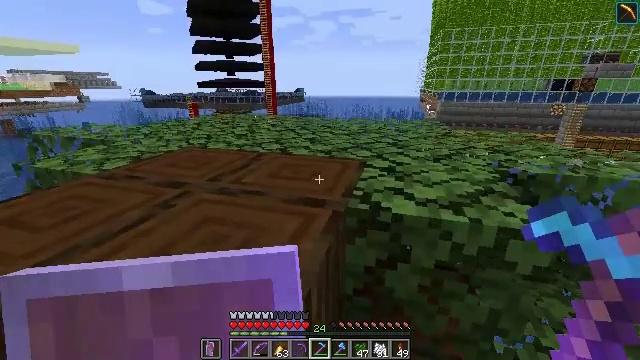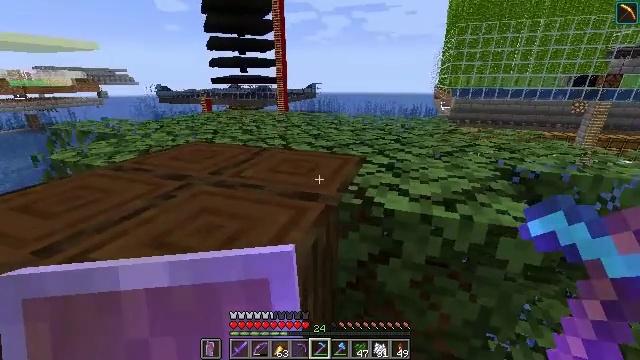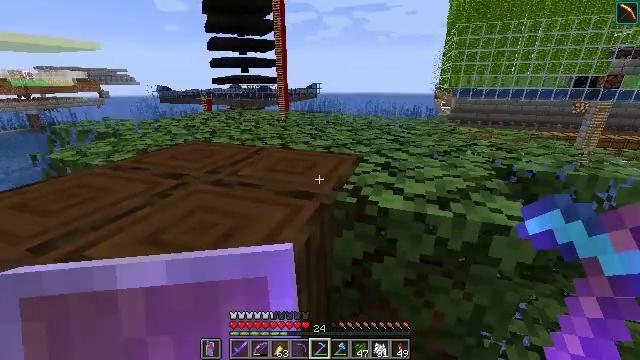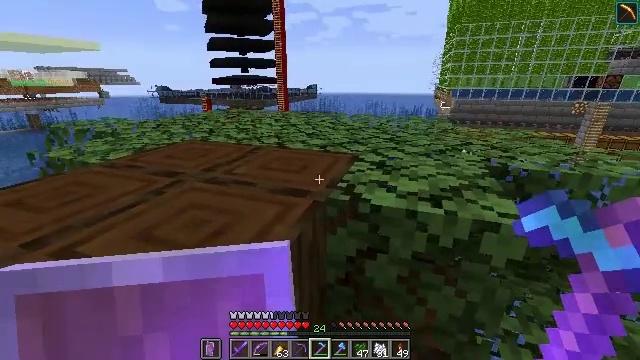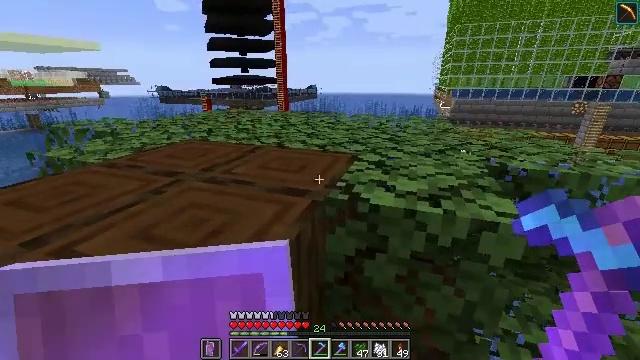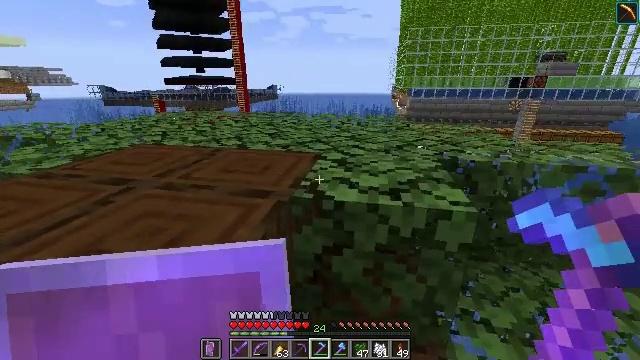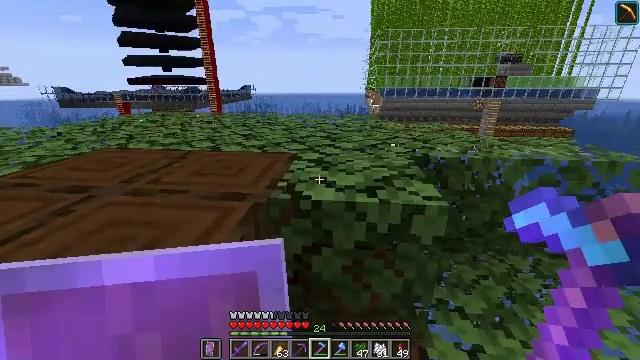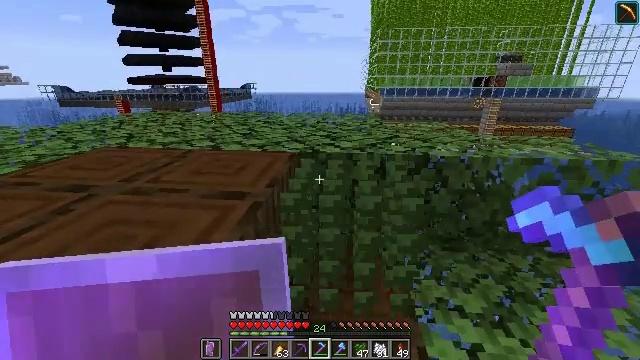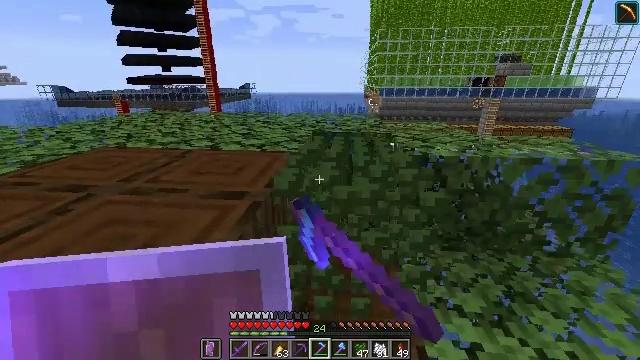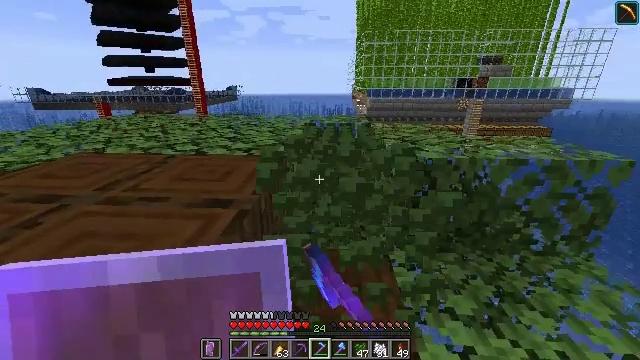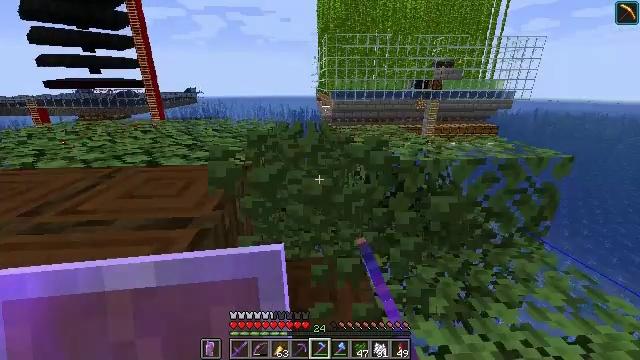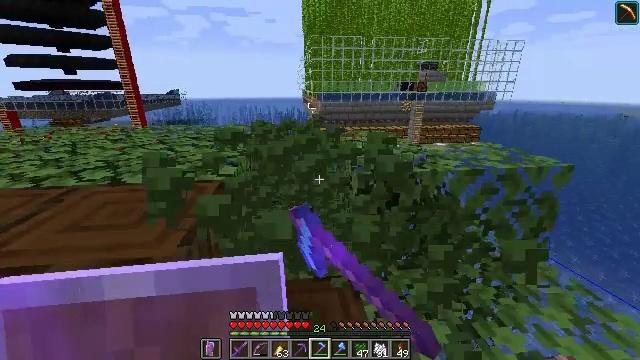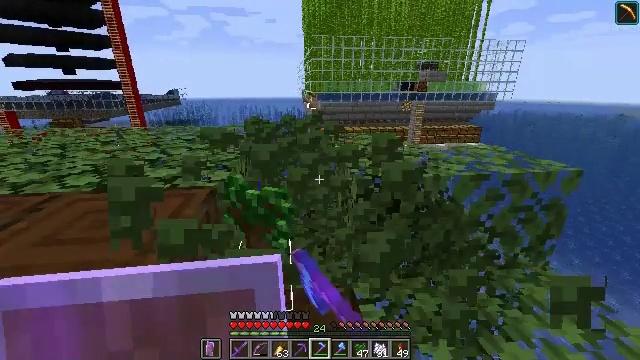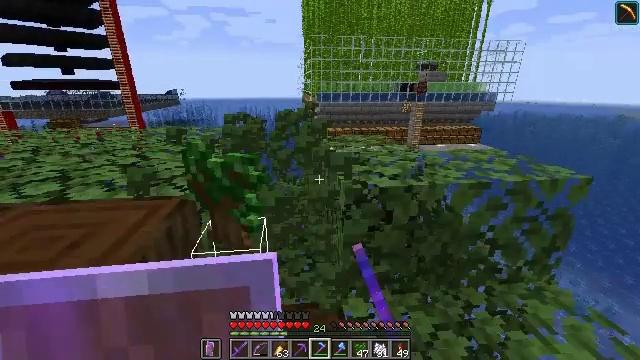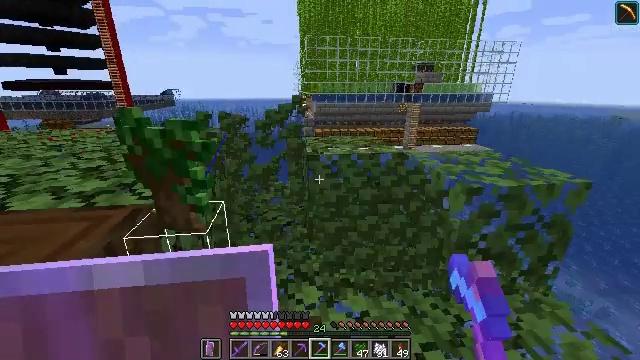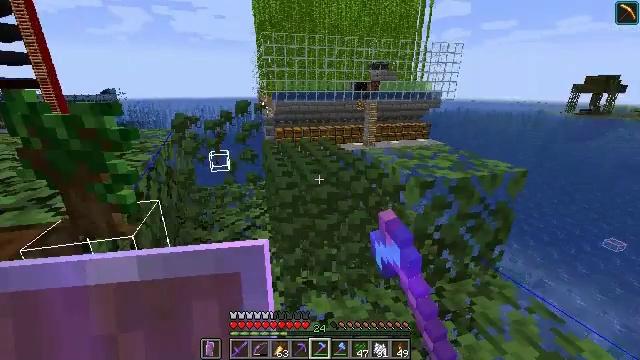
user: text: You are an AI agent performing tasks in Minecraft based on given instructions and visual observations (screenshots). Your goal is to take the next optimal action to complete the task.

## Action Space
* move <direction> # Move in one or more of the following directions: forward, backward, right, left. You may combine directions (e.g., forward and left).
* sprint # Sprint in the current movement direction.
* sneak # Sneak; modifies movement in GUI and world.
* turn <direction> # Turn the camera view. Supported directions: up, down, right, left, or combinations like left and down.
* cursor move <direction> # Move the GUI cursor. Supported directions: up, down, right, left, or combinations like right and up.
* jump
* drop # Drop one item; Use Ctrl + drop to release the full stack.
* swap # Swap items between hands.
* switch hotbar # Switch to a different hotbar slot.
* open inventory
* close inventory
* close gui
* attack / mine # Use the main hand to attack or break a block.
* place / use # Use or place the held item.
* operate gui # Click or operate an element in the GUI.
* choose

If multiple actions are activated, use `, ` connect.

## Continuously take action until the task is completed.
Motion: motion action
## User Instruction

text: Break the dark oak leaves for resources.
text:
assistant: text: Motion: turn left
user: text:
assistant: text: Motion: no_op
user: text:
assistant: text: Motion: no_op
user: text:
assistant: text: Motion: no_op
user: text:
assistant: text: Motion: turn right
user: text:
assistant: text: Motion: turn right
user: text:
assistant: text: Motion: attack / mine
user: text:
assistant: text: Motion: attack / mine
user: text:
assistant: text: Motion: move forward, turn right, attack / mine
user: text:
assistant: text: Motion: move forward, turn right, attack / mine
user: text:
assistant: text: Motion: move forward, turn right, attack / mine
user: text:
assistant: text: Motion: move forward and move right, attack / mine
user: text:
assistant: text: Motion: move forward and move right, attack / mine
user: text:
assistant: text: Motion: move forward and move right, attack / mine
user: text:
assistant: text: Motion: move forward, turn right, attack / mine
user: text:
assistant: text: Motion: turn right and down, attack / mine
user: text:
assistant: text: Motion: turn right, attack / mine
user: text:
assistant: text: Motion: attack / mine
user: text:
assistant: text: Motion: attack / mine
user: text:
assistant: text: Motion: turn left and up, attack / mine
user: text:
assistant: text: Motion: turn left, attack / mine
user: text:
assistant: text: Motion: turn left, attack / mine
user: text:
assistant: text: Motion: turn left and down, attack / mine
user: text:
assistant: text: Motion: move forward, turn left and down, attack / mine
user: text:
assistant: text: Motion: move forward, turn left, attack / mine
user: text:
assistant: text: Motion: move forward, turn left, attack / mine
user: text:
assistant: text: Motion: move forward and move right, turn left, attack / mine
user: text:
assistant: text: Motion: move forward and move right, turn left, attack / mine
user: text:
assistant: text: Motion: move forward and move right, turn left, attack / mine
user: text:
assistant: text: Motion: turn left, attack / mine